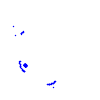
Particle: proton